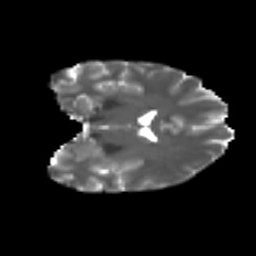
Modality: T2w
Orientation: coronal
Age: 33
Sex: female
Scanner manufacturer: ge
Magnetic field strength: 3 T
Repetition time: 7.8 s
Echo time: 0.0606 s